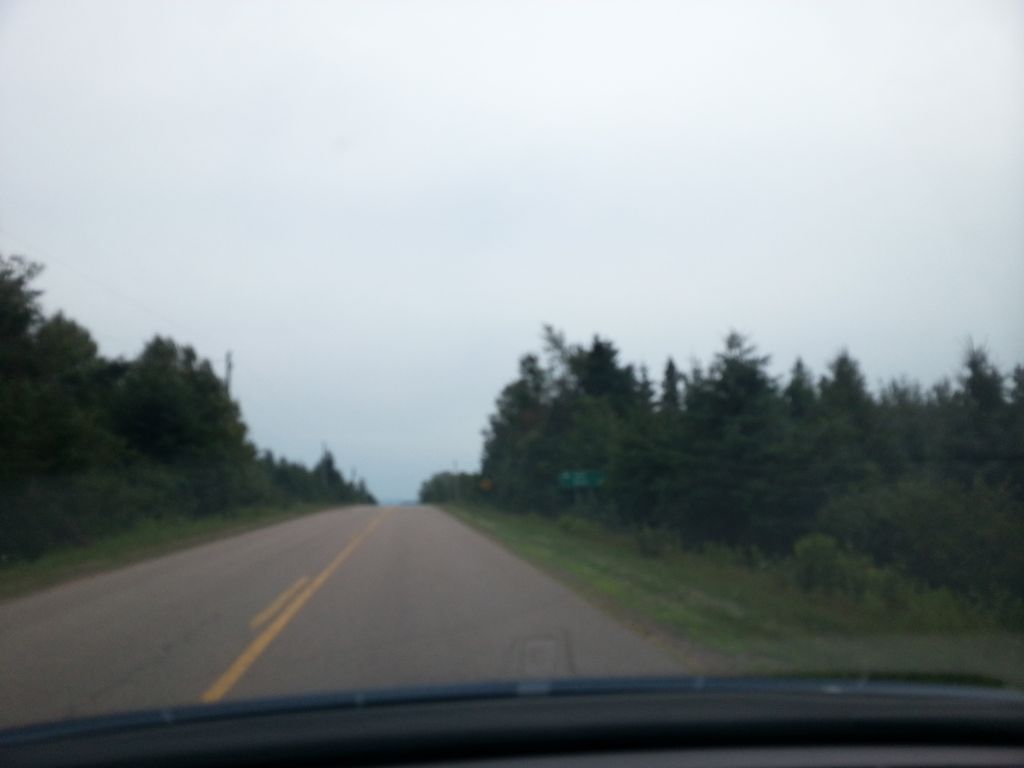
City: charlottetown